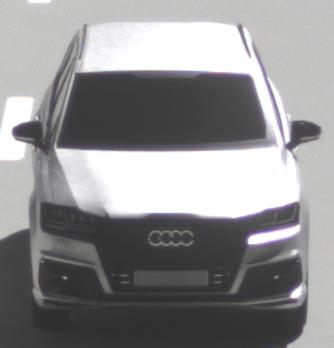
Make: Audi
Model: SQ7
Detailed model: -
Model produced from: 2016
Model produced until: 2018
Doors: 5
Color: white
Road condition: dry road
Daytime: midday
Contrast: high contrast